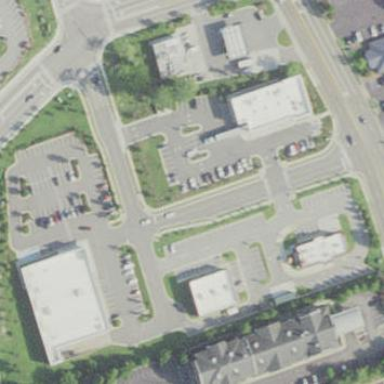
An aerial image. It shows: Retail area.